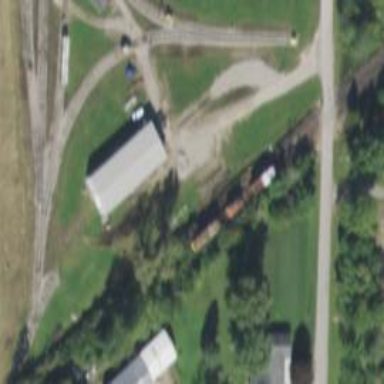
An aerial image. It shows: Preserved railway yard.